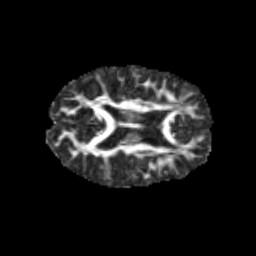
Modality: FA
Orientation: axial
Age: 10
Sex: male
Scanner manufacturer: siemens
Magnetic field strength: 3 T
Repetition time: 3.8 s
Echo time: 0.07 s